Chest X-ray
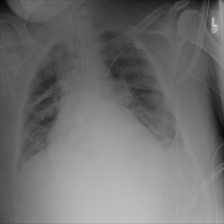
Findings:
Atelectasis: negative
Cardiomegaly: positive
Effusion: negative
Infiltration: positive
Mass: negative
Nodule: negative
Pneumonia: negative
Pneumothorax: negative
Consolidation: negative
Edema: negative
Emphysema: negative
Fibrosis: negative
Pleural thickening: negative
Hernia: negative